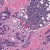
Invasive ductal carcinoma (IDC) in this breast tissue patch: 1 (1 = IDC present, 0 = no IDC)